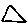
Label: triangle